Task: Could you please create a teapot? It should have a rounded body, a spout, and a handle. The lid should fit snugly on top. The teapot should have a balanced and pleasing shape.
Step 104:
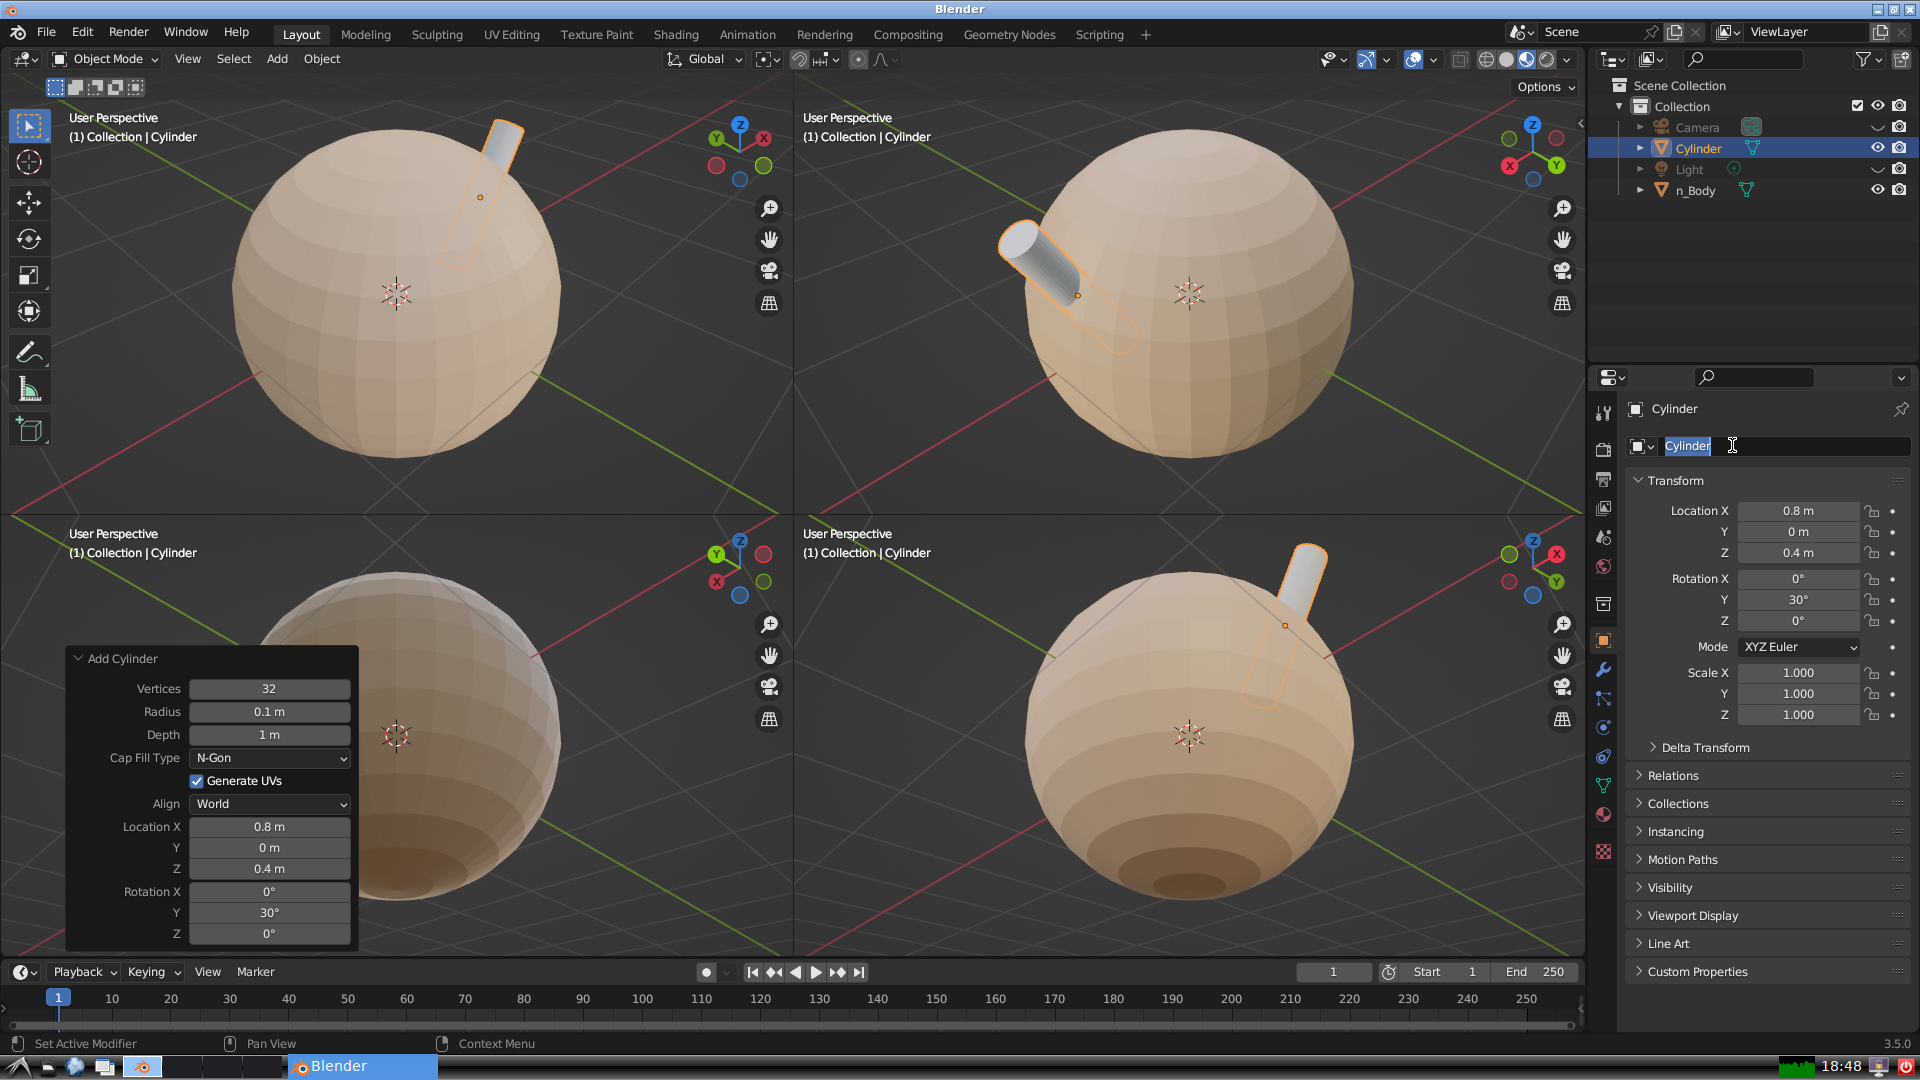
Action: input_text: n_Spout